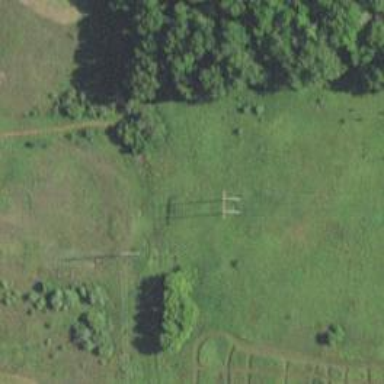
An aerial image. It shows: Tower with H-frame design.